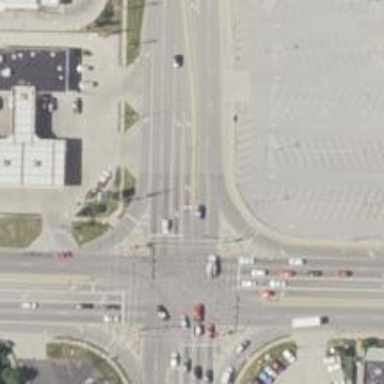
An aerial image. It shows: Footway located on traffic island.